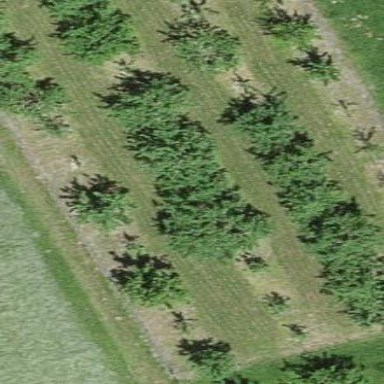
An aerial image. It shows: Orchard.